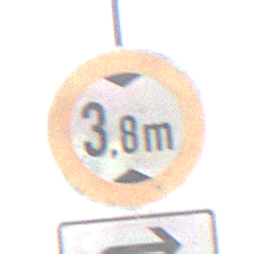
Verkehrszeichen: TatsaechlicheHoehe
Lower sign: RichtungsangabeDurchPfeile5
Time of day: MorningAfternoon
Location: Outdoor (Nature)
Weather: PartlyCloudy
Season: NotSpecified
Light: Natural